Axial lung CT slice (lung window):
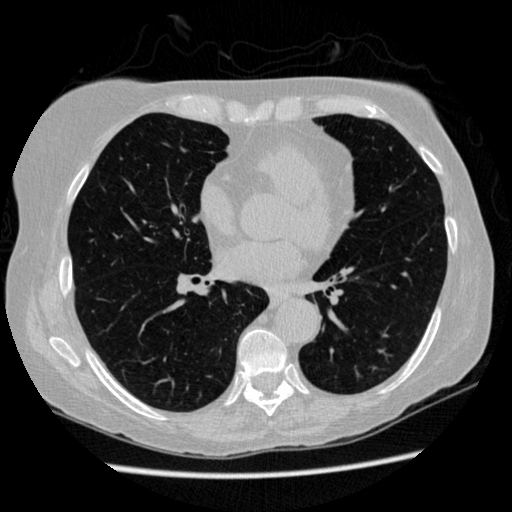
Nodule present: no